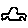
Label: car